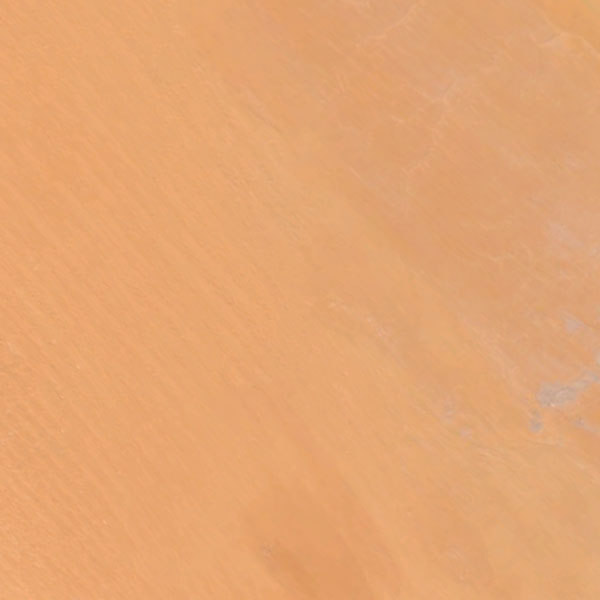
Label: Desert